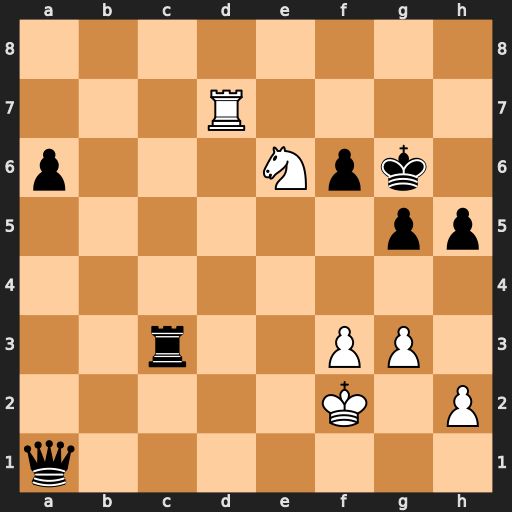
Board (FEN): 8/3R4/p3Npk1/6pp/8/2r2PP1/5K1P/q7
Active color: w
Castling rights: -
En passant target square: -
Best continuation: Nf8+ Kf5 Rd5#